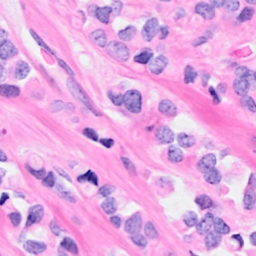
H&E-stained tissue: Breast